Field crop: maize
Growth stage: 1
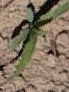
Species: maize